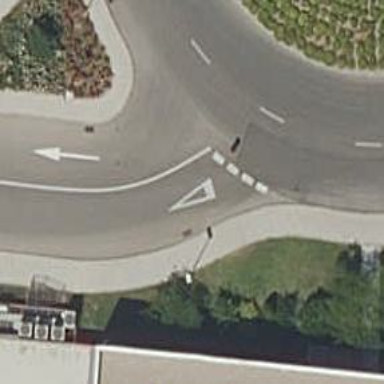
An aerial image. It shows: Sidewalk along the footway.